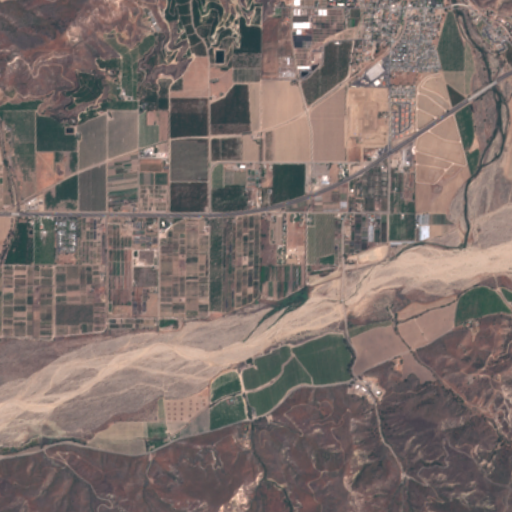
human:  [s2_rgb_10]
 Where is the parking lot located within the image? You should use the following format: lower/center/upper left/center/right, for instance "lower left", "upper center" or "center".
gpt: The parking lot is located in the upper left of the image.
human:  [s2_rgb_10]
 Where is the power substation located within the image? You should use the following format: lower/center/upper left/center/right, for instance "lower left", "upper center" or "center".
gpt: The power substation is located in the lower right of the image.
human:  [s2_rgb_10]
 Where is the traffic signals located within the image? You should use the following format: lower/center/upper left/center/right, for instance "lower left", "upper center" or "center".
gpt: The traffic signals is located in the upper right of the image.
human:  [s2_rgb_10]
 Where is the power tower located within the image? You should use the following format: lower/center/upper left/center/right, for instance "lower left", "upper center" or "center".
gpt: There is no power tower in the image.